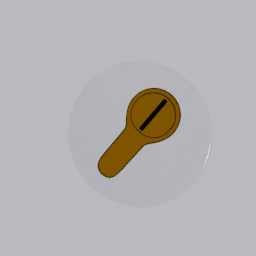
Label: mechanical